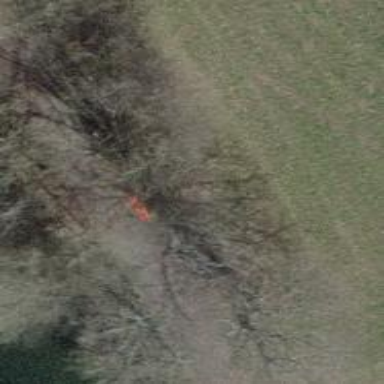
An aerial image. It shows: Red bench.